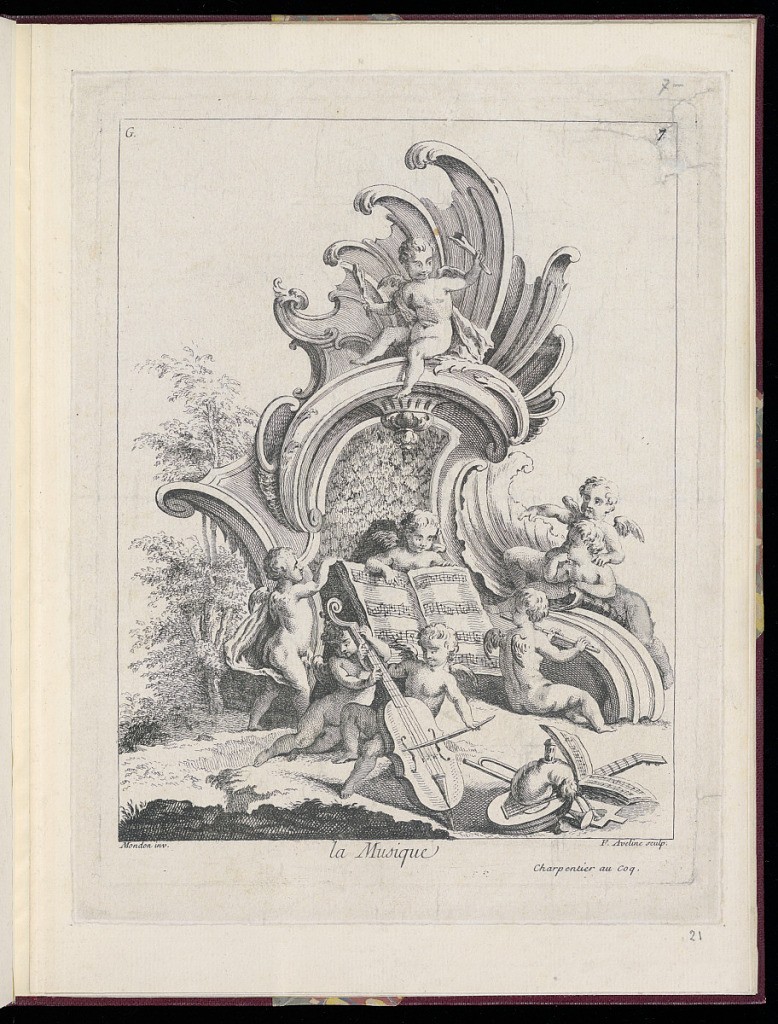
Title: La Musique
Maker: François-Thomas Mondon, French, 1709 – 1755
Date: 1743–48
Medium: Etching on laid paper
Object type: Print
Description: Seventh plate form a series of seven designs representing the arts in rocaille ornament vignettes. Within a garden landscape eight putti sit on and in front of a fantastical rococo garden wall, ornamented with rocaille, shell, acanthus leaf and c-scroll motifs. Some of the putti are playing musical instruments such as the cello and flute, while others watch and listen and hold a large book of music. In the foreground to the right, a pile of musical instruments and sheet music. The plate is titled, signed, and numbered.